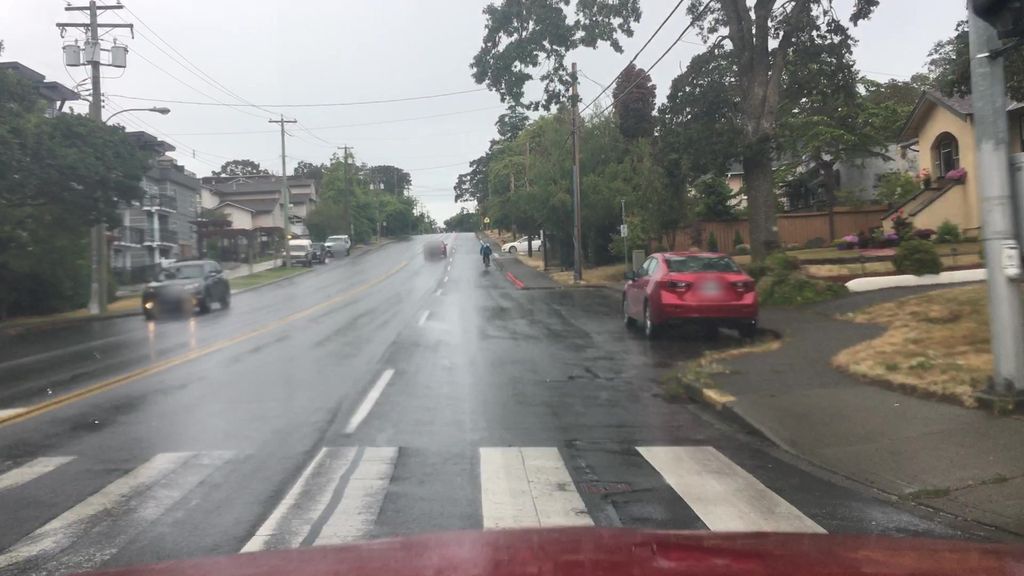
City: victoria